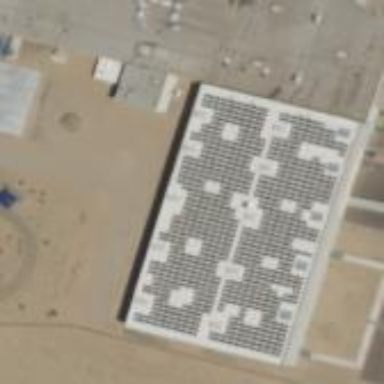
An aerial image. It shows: Solar power generator using photovoltaic panels.